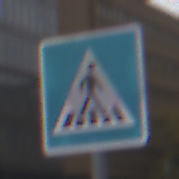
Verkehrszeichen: FussgaengerueberwegLinks
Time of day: MorningAfternoon
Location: Outdoor (Urban)
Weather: Overcast
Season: NotSpecified
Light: Natural